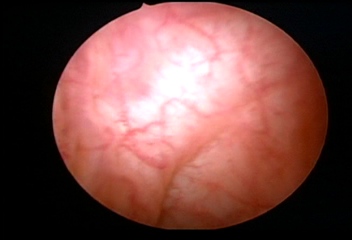
Modality: WLC
Class: Normal mucosa
Bladder cancer association: No